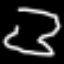
Label: hourglass